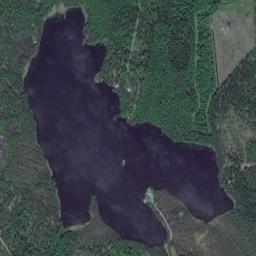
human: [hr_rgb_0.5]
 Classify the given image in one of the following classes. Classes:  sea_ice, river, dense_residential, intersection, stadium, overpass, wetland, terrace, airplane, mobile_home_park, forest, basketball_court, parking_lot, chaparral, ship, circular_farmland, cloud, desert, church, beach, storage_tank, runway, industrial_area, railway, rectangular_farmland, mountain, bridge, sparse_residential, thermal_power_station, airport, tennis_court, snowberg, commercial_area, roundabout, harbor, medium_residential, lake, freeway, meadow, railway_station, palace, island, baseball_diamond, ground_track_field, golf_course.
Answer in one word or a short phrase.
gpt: lake